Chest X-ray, PA view. Patient: 65 years old, sex M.
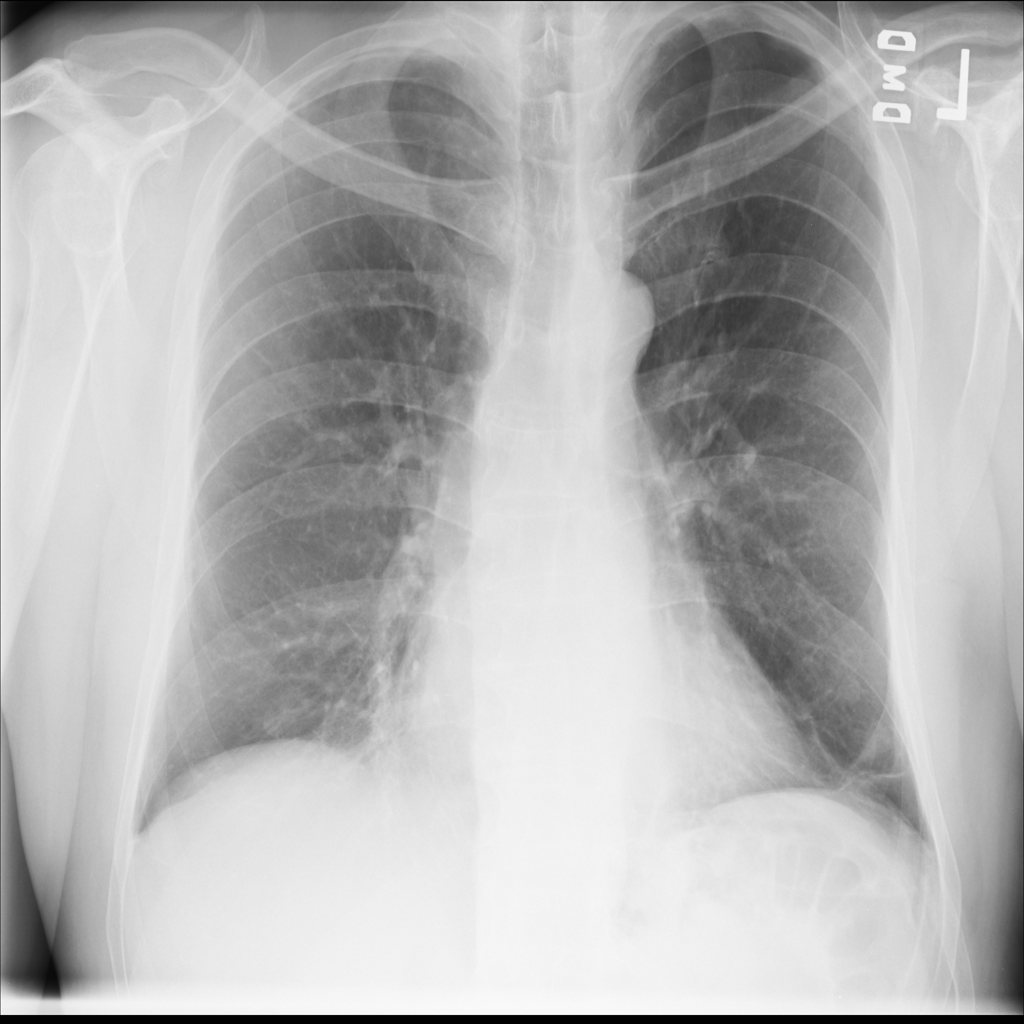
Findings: Atelectasis, Pleural_Thickening